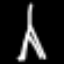
Label: The Eiffel Tower